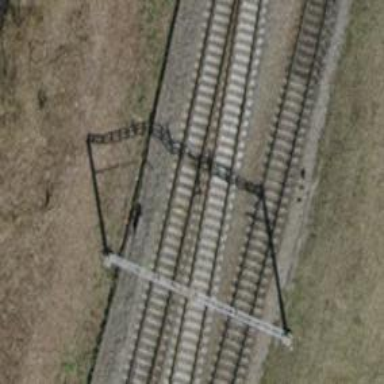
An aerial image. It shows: Railway track with contact lines for electrification.